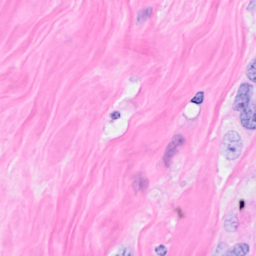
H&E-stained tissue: Breast